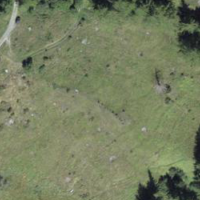
EUNIS habitat code: 26
Species observed at this site:
Gentiana cruciata